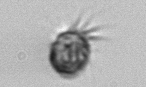
Label: Ciliophora